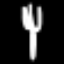
Label: fork